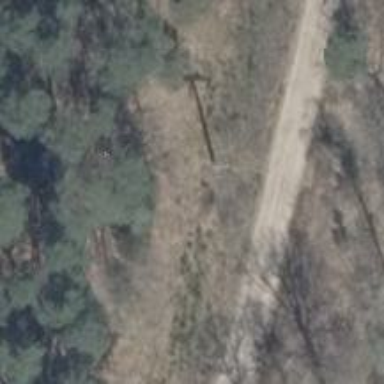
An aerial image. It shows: Power pole.